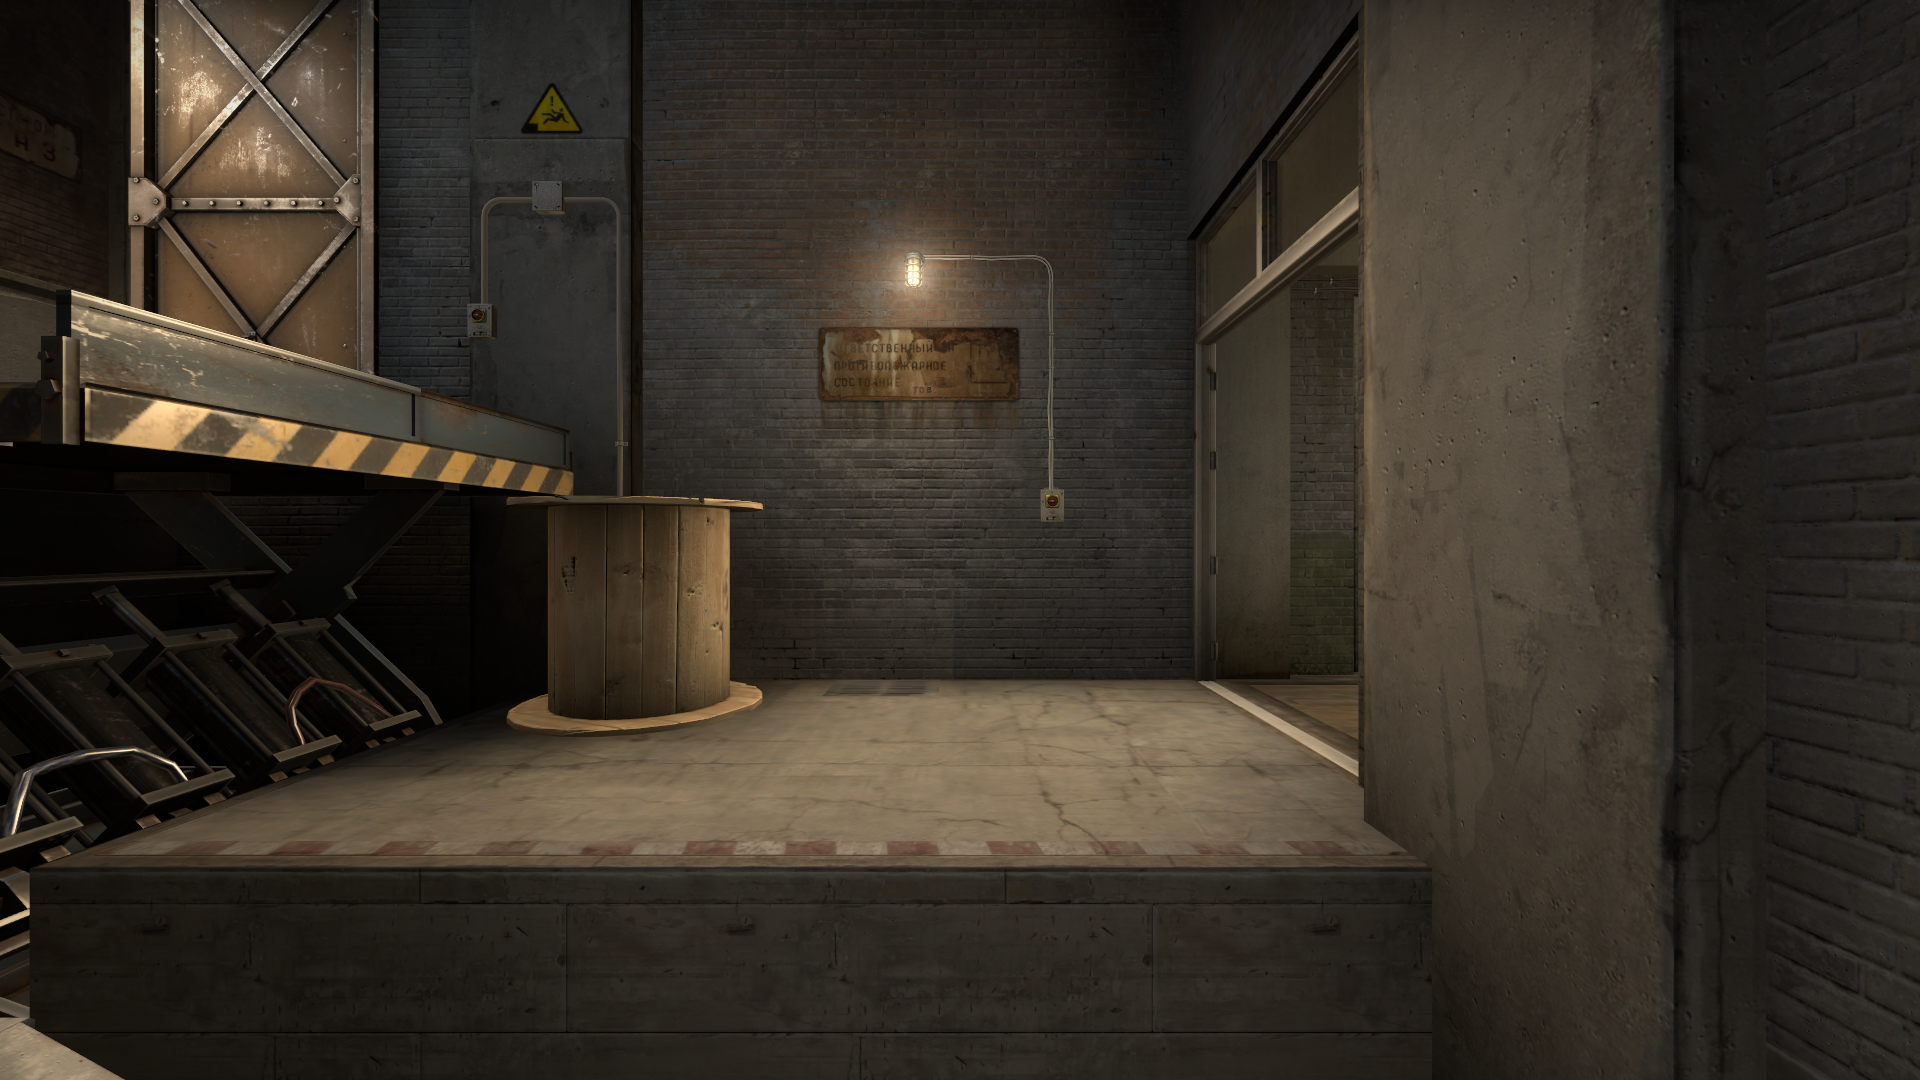
Map: de_train